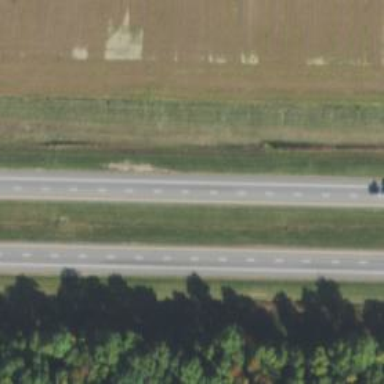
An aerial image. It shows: This image shows trunk highway that functions as expressway.